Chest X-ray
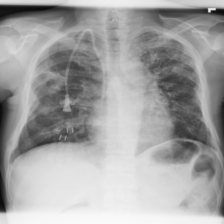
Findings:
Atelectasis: negative
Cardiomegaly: negative
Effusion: negative
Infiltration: negative
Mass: positive
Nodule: positive
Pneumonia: negative
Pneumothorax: negative
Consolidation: negative
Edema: negative
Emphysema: negative
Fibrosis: negative
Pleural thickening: negative
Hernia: negative